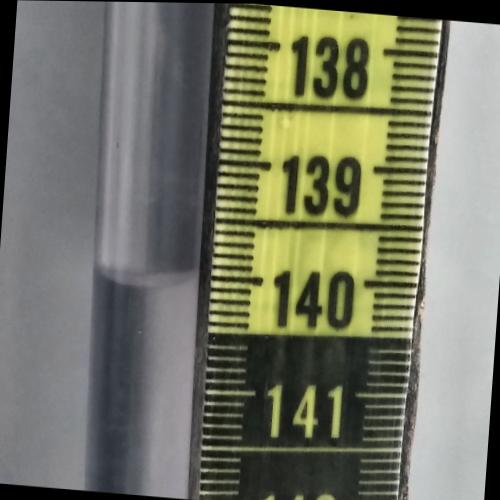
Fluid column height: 140.0 cm